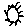
Label: sun